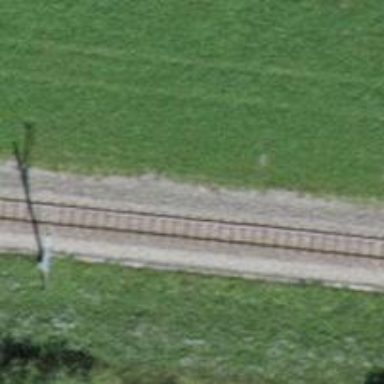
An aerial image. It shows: Narrow-gauge railway track electrified by contact line.